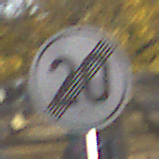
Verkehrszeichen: EndeGeschwindigkeit20
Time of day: SunriseSunset
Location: Outdoor (Urban)
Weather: PartlyCloudy
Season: Autumn
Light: Natural